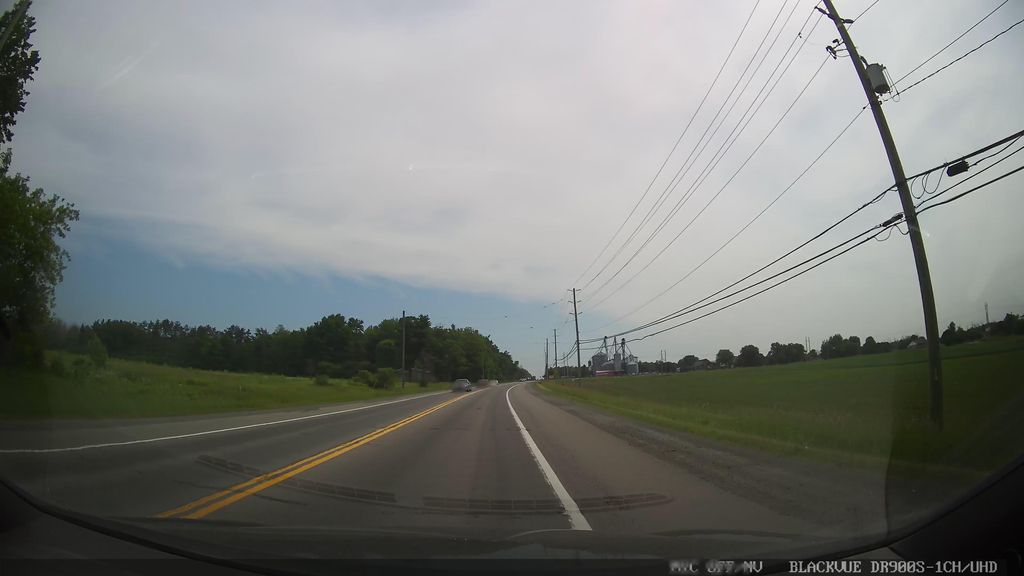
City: ottawa-gatineau